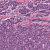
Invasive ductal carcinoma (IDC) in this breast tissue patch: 1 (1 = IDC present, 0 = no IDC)